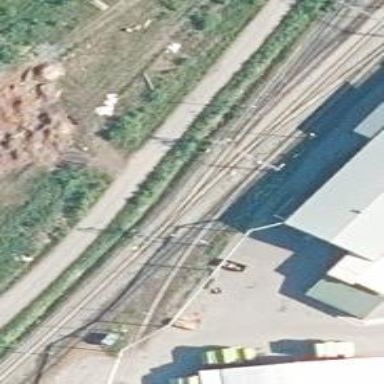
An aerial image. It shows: Railway track with electrified contact lines. This is siding track.